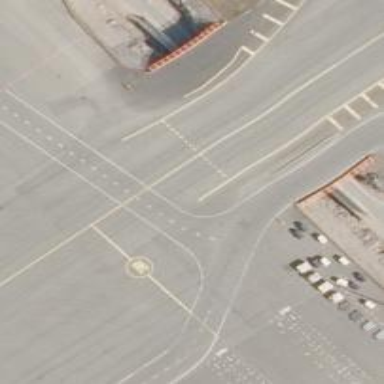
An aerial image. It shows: Image of taxiway at airport.